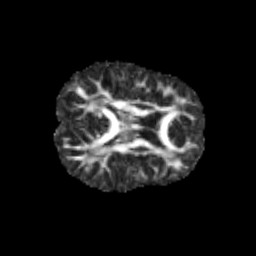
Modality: FA
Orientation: axial
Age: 9
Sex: female
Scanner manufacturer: siemens
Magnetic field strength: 3 T
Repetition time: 3.8 s
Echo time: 0.07 s